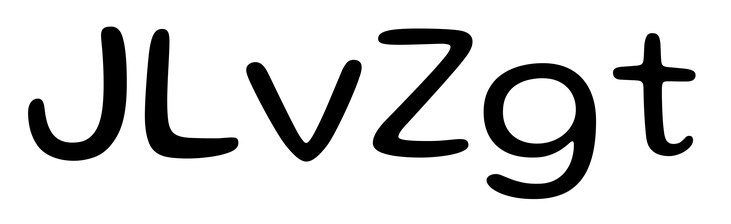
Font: Gluten_Light